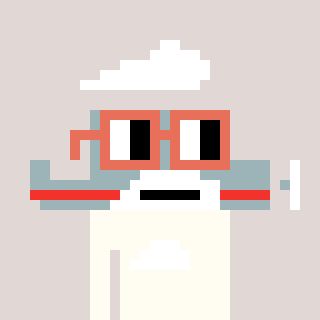
a pixel art character with square orange glasses, a plane-shaped head and a grayscale-colored body on a warm background